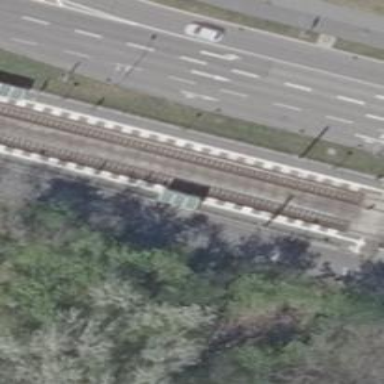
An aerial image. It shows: Tram stop position for public transport.